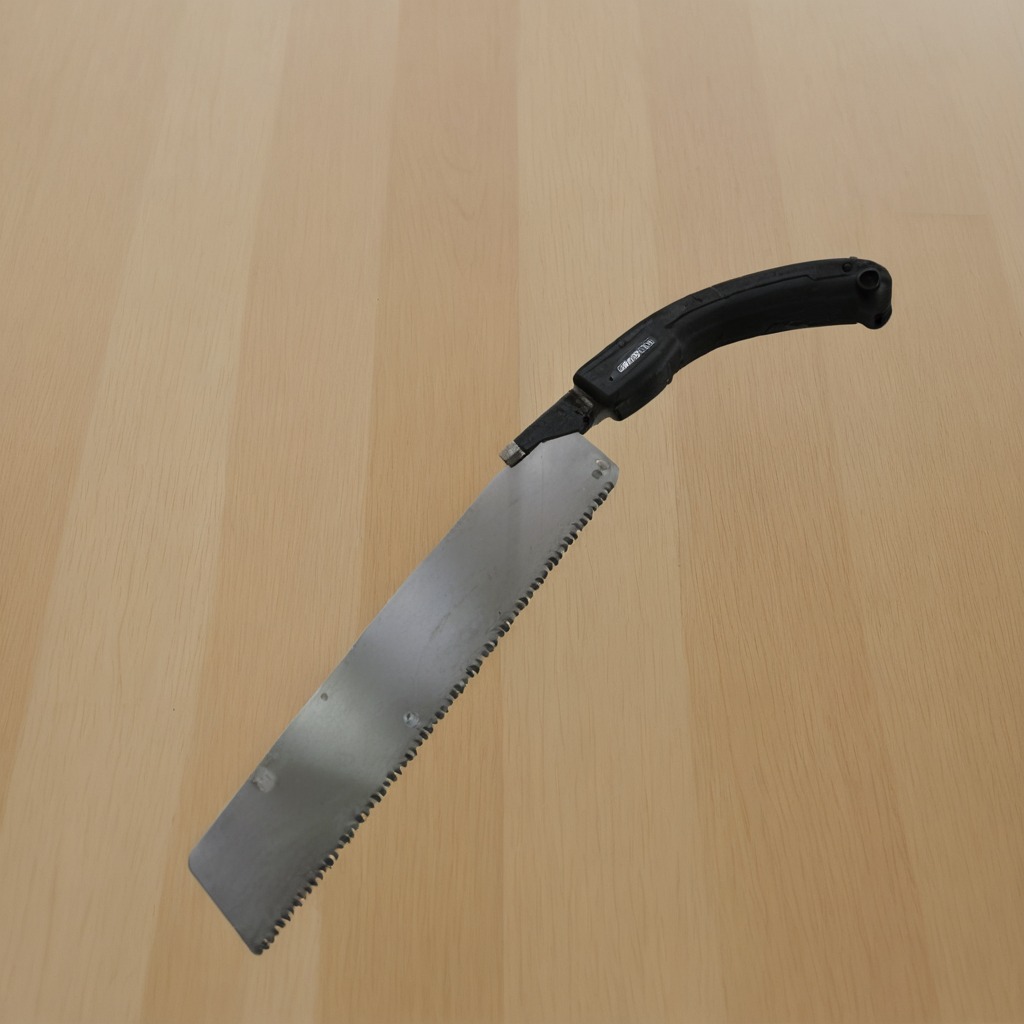
A metal saw is lying on a plywood surface in a paint workshop lit by afternoon window light.